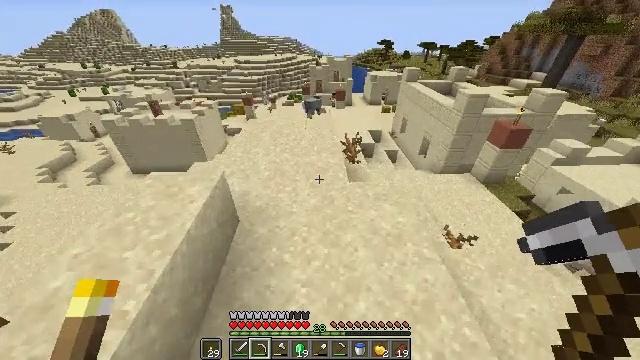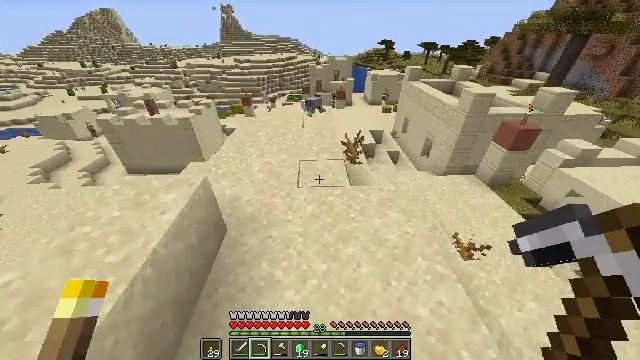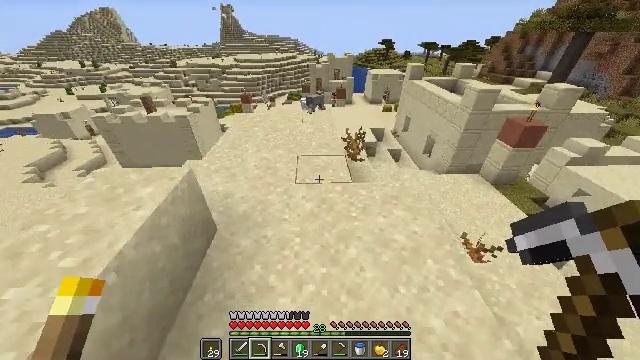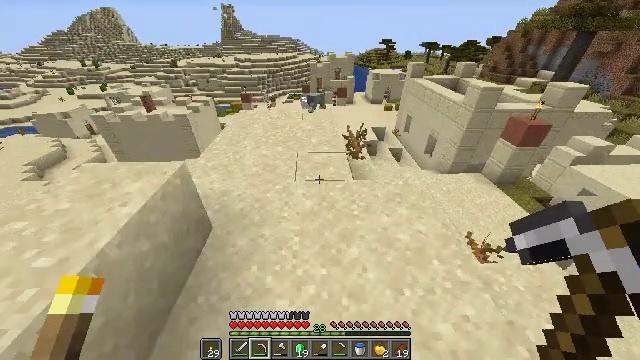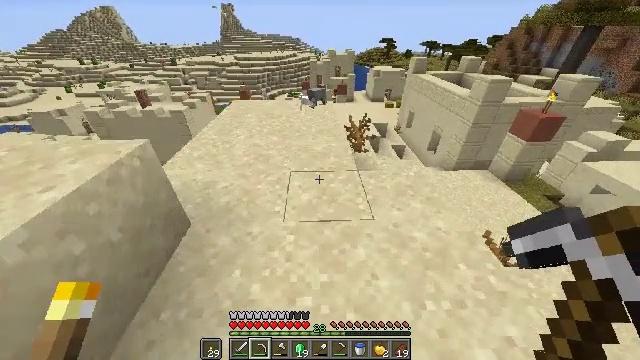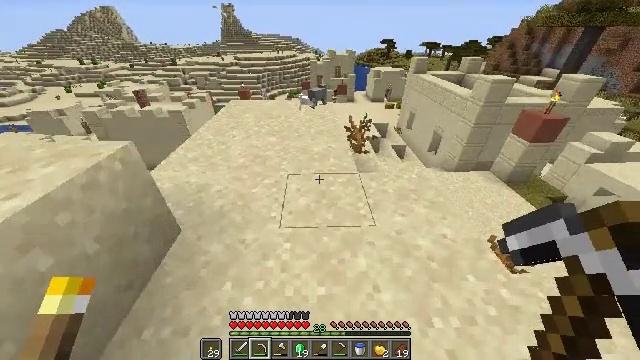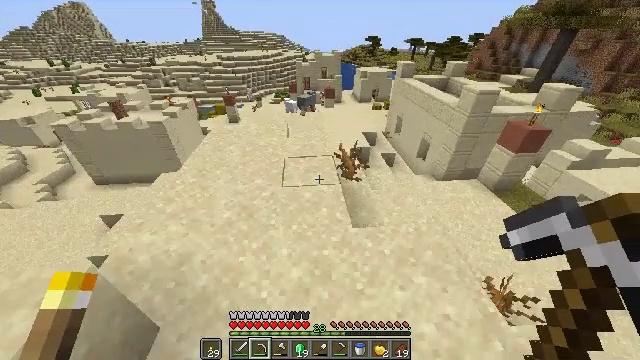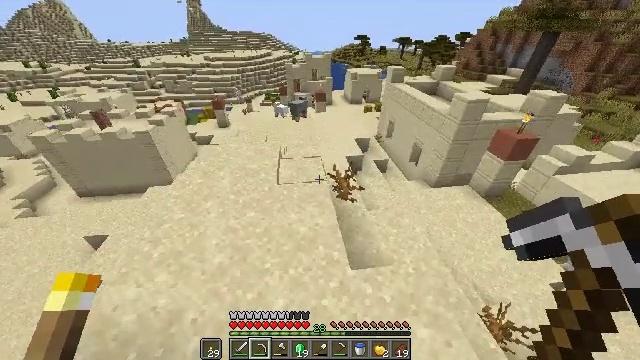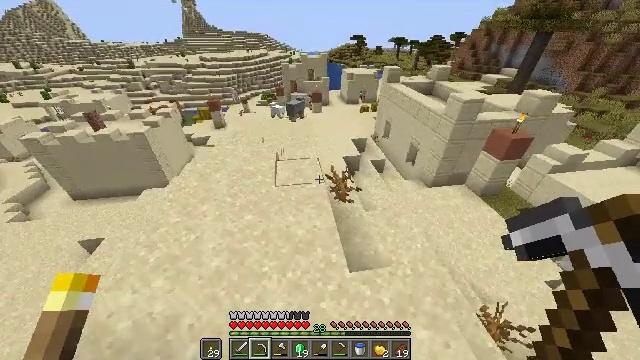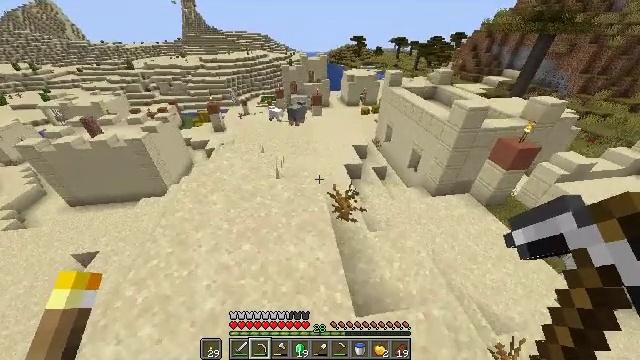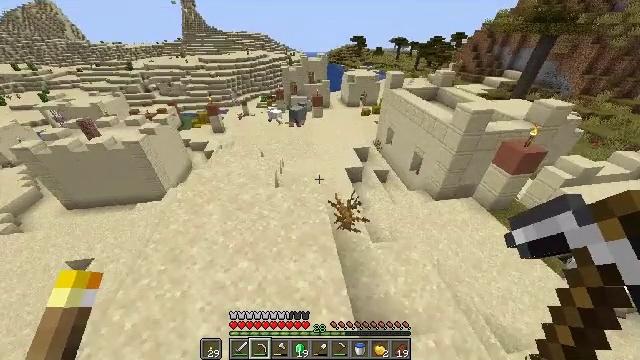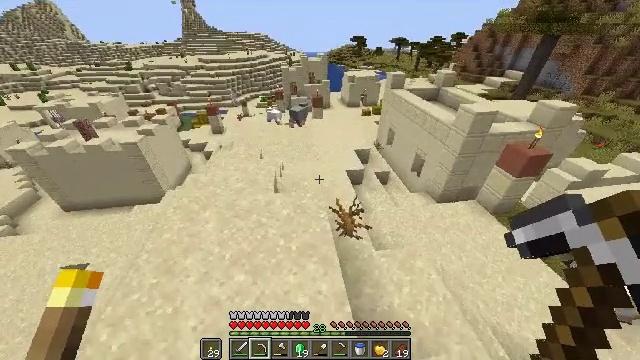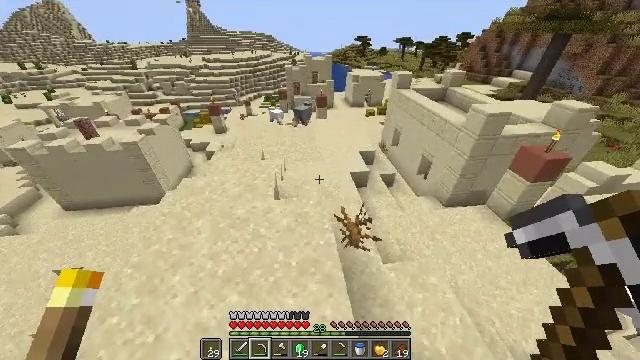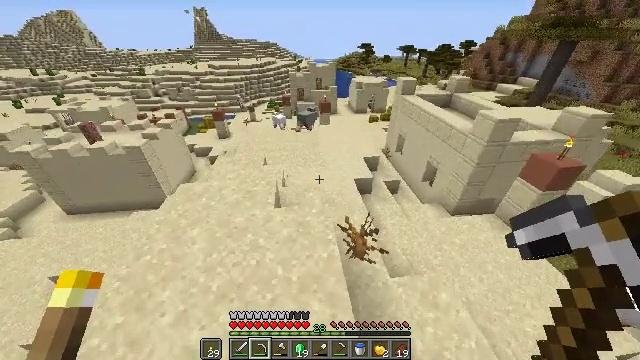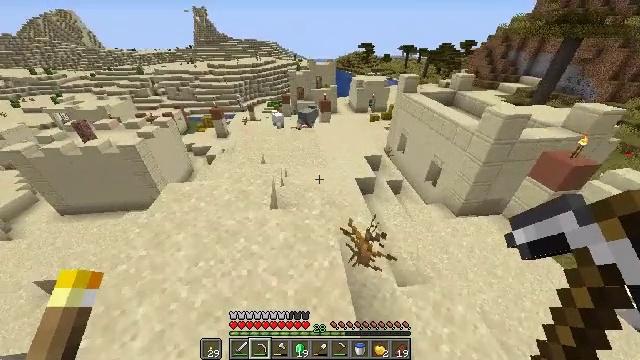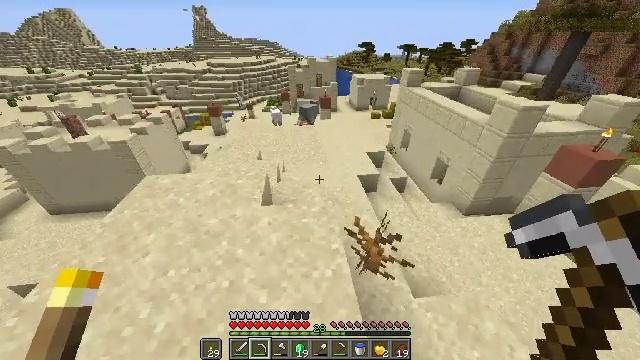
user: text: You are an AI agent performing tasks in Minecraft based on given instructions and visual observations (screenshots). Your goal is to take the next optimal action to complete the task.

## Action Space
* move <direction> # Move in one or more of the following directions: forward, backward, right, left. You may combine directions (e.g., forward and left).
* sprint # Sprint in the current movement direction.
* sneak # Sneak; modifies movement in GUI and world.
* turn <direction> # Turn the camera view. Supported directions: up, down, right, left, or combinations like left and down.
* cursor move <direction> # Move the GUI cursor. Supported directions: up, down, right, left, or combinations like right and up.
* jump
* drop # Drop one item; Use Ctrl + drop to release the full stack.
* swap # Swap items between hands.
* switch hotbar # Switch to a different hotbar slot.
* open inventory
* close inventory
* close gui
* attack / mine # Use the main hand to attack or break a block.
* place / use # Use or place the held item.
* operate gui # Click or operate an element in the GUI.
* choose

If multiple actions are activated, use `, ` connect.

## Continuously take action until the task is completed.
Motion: motion action
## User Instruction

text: Mine a hay block from the field.
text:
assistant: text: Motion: move forward, sprint
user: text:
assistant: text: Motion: move forward, sprint
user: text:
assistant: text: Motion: move forward, sprint
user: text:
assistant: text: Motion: move forward, sprint, jump
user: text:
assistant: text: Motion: move forward, sprint, jump
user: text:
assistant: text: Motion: move forward, sprint, turn right, jump
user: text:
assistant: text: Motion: move forward, sprint, turn right, jump
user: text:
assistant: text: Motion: move forward, sprint, jump
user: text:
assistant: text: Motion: move forward, sprint
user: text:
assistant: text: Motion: move forward, sprint
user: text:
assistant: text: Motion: move forward, sprint
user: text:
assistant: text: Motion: move forward, sprint
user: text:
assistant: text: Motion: move forward, sprint, turn up
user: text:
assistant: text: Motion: move forward, sprint
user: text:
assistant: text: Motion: move forward, sprint
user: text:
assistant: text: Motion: move forward, sprint
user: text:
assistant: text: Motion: move forward, sprint
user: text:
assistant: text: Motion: move forward, sprint
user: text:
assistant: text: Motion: move forward, sprint, jump
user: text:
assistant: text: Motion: move forward, sprint, jump
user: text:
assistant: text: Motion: move forward, sprint, jump
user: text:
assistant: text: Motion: move forward, sprint, jump
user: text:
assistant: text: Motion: move forward, sprint, jump
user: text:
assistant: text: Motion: move forward, sprint
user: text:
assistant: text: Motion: move forward, sprint
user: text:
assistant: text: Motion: move forward, sprint, turn left
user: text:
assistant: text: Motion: move forward, sprint, turn left
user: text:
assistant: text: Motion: move forward and move left, sprint, turn left and up
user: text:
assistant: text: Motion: move forward and move left, sprint, turn left and up
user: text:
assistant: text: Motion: move forward and move left, sprint